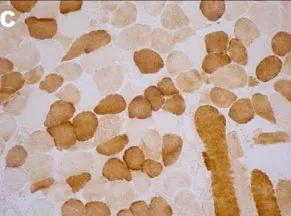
Skeletal muscle biopsy showing one ragged red fiber with histological methods Histochemical reactions for COX. 10X) in cross serial sections show lack of COX activity in several skeletal muscle fibers.
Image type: pathology (gram)